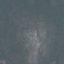
Land use / land cover: HerbaceousVegetation